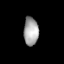
Tissue: lung
Cell type: Smooth muscle cells
Senescence score: 0.6297
Nuclear area (px): 405
Mean DAPI intensity: 166.849